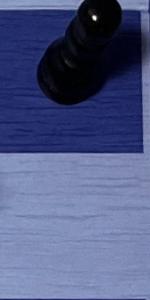
Label: Empty